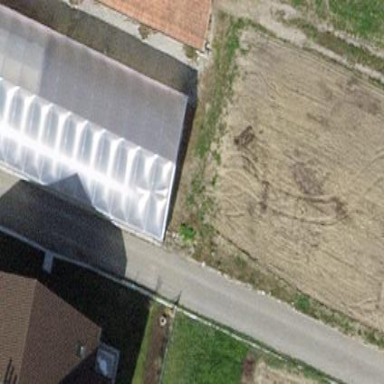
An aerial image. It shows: Greenhouse.